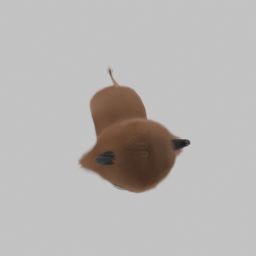
Label: animals